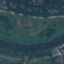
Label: River